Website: crate-barrel
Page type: payment
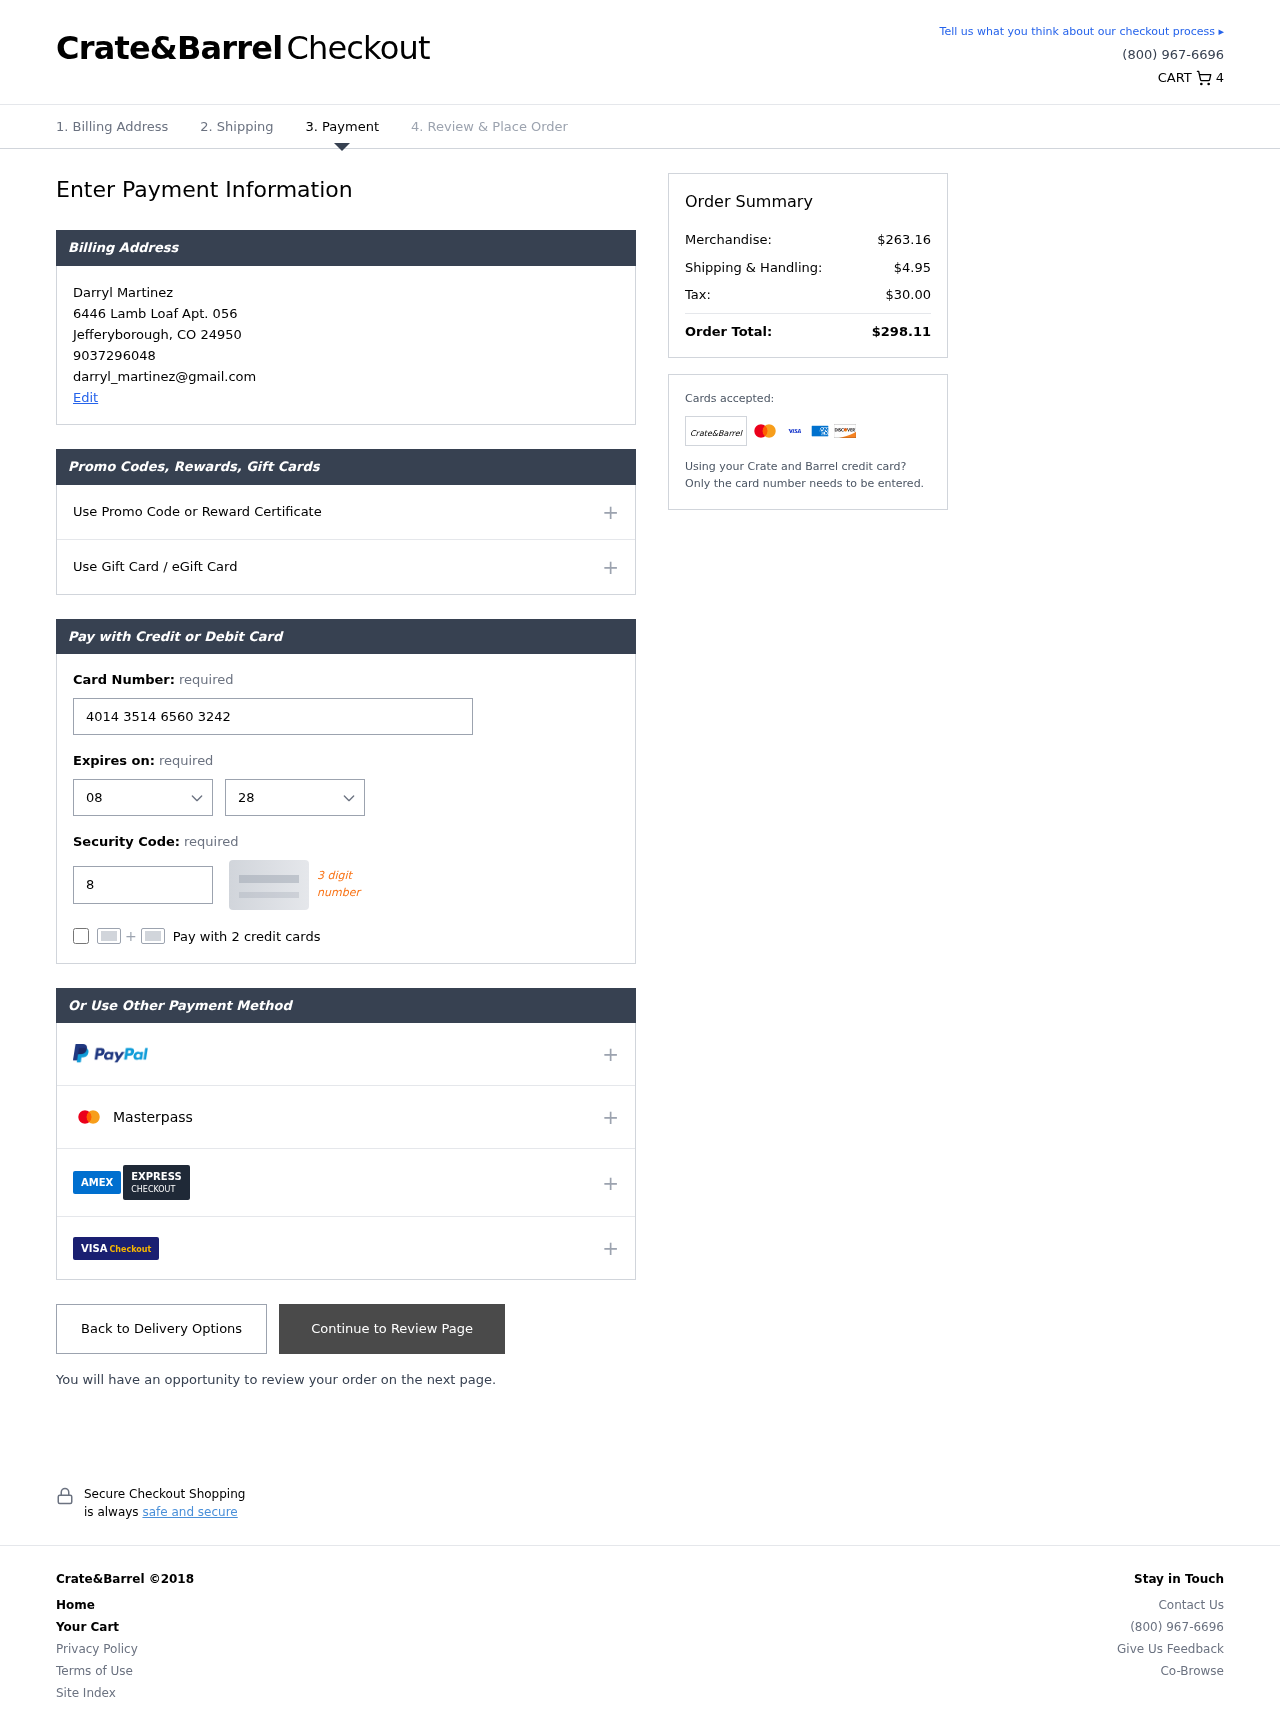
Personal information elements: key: PII_CARD_CVV
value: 877
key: PII_CARD_EXPIRY_MONTH
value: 08
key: PII_CARD_EXPIRY_YEAR
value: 28
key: PII_CARD_NUMBER
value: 4014 3514 6560 3242
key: PII_CITY
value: Jefferyborough
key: PII_EMAIL
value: darryl_martinez@gmail.com
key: PII_FULLNAME
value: Darryl Martinez
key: PII_PHONE
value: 9037296048
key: PII_POSTCODE
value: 24950
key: PII_STATE_ABBR
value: CO
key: PII_STREET
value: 6446 Lamb Loaf Apt. 056
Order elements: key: ORDER_NUM_ITEMS
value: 4
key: ORDER_SUBTOTAL
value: $263.16
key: ORDER_SHIPPING_COST
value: $4.95
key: ORDER_TAX
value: $30.00
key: ORDER_TOTAL
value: $298.11